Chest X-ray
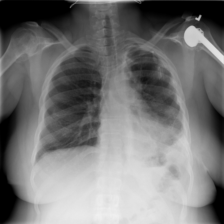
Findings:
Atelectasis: negative
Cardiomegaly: negative
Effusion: negative
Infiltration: negative
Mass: negative
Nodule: negative
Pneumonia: negative
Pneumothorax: negative
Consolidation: negative
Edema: negative
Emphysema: negative
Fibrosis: negative
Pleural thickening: negative
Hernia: negative